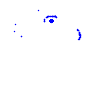
Particle: electron